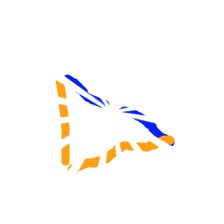
Shape: triangle